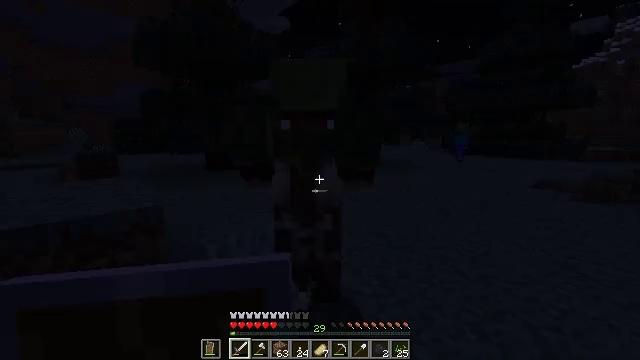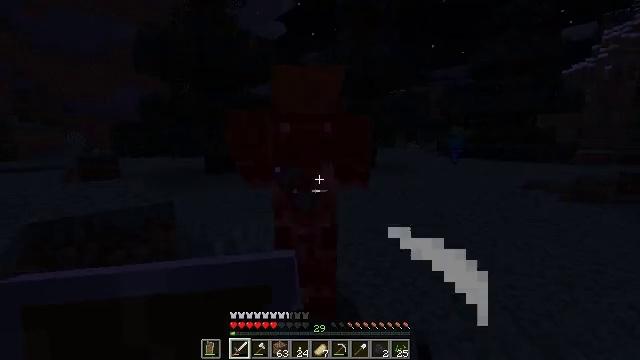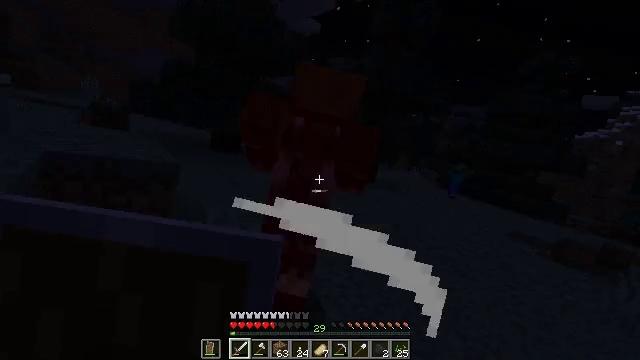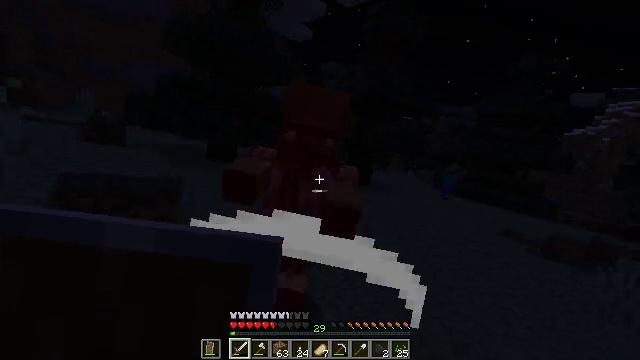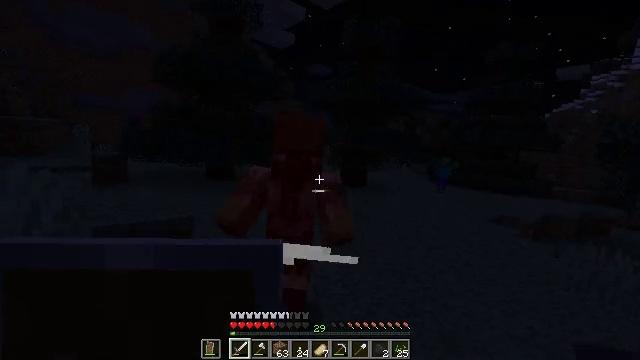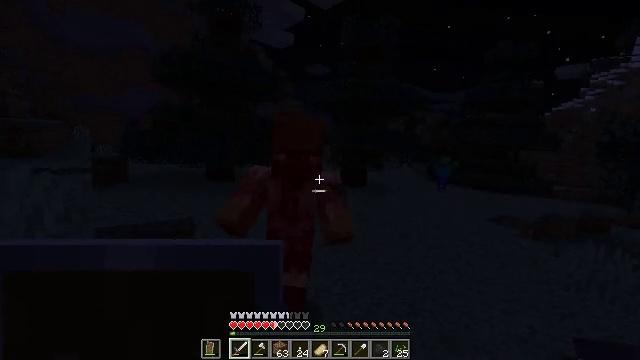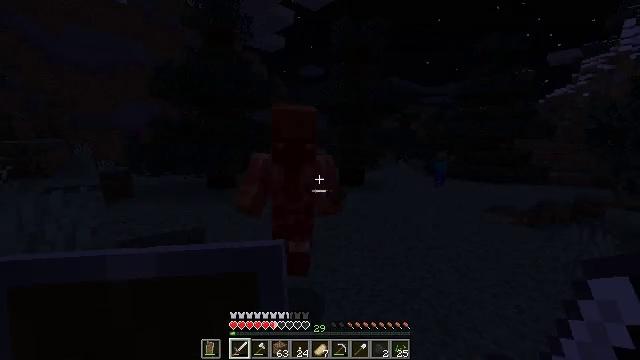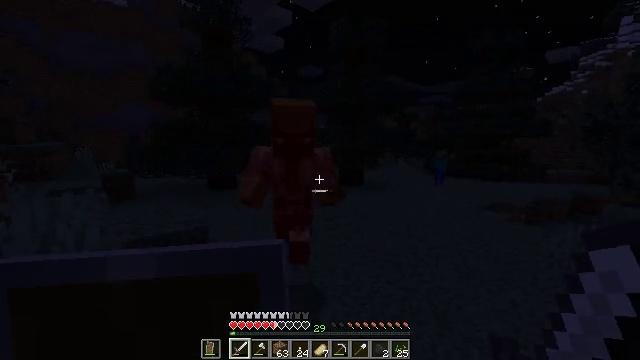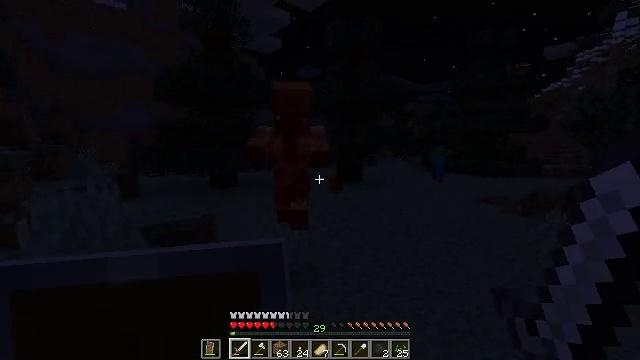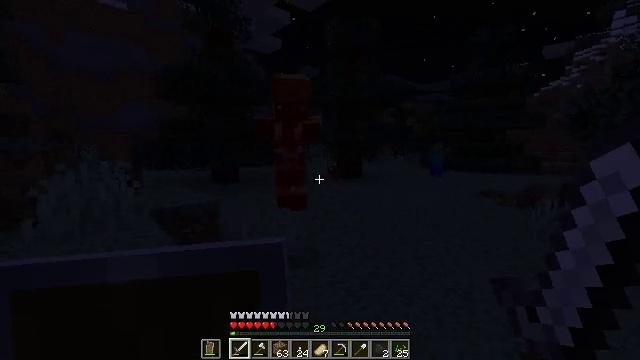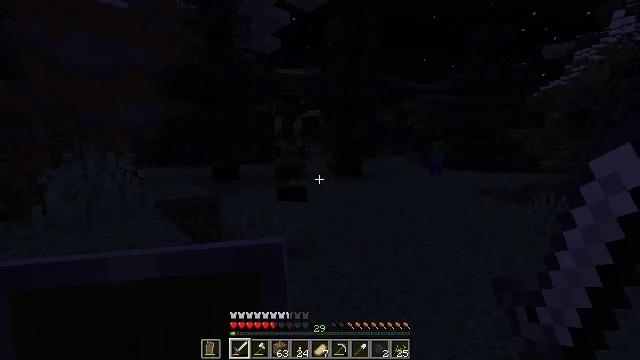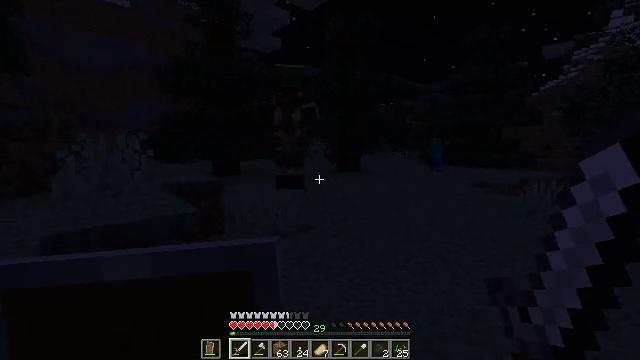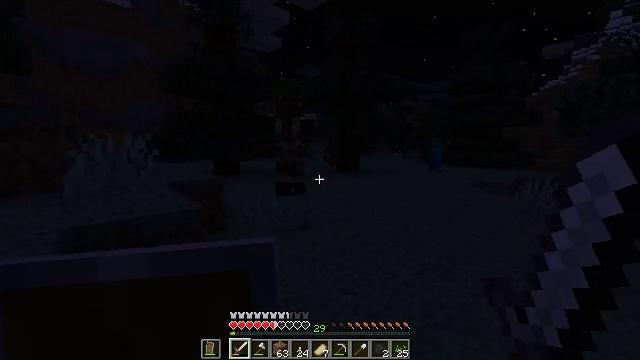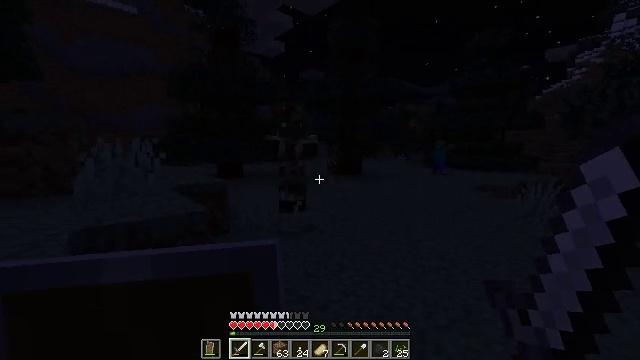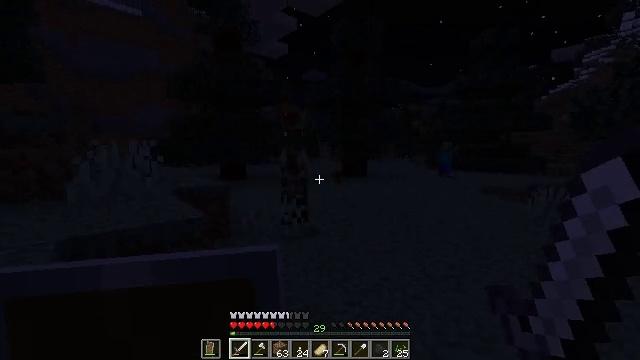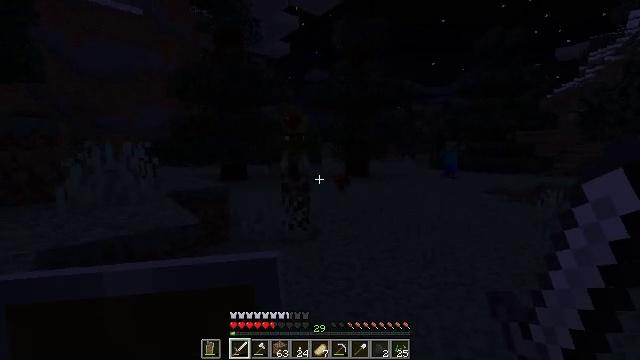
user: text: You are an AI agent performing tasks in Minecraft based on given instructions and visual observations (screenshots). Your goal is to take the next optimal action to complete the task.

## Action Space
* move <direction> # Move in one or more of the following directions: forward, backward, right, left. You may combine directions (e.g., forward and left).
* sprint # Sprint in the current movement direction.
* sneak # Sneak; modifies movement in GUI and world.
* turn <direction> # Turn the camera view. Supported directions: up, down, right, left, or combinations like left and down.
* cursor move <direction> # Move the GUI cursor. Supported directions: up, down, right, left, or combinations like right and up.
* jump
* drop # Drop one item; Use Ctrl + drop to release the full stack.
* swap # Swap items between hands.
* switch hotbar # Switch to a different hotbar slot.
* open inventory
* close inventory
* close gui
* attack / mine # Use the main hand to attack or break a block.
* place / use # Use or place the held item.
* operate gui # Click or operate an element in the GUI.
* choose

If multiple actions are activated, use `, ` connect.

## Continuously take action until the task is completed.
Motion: motion action
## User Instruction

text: Combat the zombie villager.
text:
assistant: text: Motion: move back
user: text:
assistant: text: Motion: move back
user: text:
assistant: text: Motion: move back, turn up
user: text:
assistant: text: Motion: move back
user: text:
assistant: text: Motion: move back
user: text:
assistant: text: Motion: move back
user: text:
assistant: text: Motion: move back
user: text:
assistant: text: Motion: move back
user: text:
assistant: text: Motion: move back
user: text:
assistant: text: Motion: no_op
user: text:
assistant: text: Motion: no_op
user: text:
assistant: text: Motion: no_op
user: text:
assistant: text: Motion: move forward
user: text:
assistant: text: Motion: move forward
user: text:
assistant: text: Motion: move forward
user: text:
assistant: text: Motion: move forward
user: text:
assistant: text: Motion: move forward
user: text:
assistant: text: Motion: move forward
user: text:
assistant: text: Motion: move forward, turn left
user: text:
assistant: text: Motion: move forward, turn left
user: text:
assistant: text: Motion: move forward, turn left
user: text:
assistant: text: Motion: no_op
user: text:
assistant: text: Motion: move back, turn left, attack / mine
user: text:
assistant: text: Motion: move back, attack / mine
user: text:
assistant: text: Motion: move back, attack / mine
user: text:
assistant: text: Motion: move back, attack / mine
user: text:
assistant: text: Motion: move back
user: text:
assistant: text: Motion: no_op